Question: I am trying to override the isCellEditable method of DefaultTableModel class to make my table cells non editable. I am trying achieve this by using anonymous inner class,

However the table cells are still editable and when trying to debug I found that the code not executing the overriden method instead it is directly calling the DefaultTableModel's isCellEditable method after instantiating DefaultTableModel class. Why is this happening???
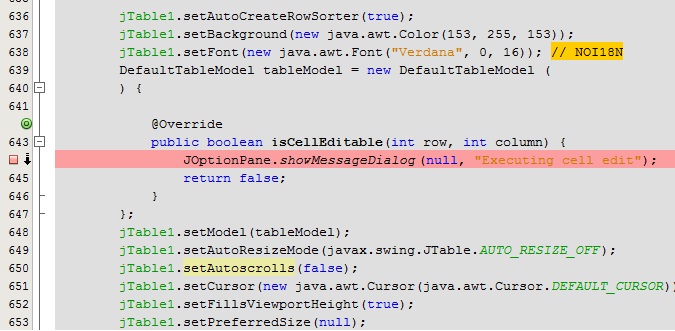
Answer: Override the 'isCellEditable(int, int)' of the 'JTable' class instead.
Note: The title of your question is very misleading because you are overriding the 'isCellEditable(int, int)' of 'DefaultTableModel', not 'JTable'.
Another note: I think it is obvious that you are using a GUI builder and my suggestion would be to use it because you will not learn anything from GUI builders.